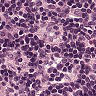
Metastatic tissue present: no